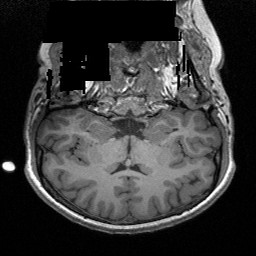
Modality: T1w
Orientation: sagittal